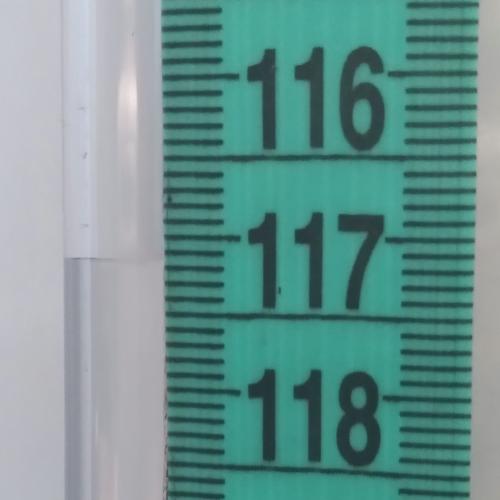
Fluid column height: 117.2 cm